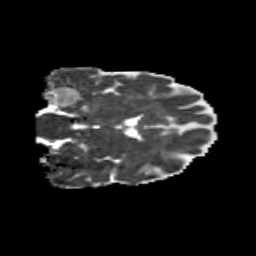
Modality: MD
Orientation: coronal
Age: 38
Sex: male
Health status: healthy
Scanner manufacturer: siemens
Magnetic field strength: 3 T
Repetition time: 10.8 s
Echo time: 0.082 s